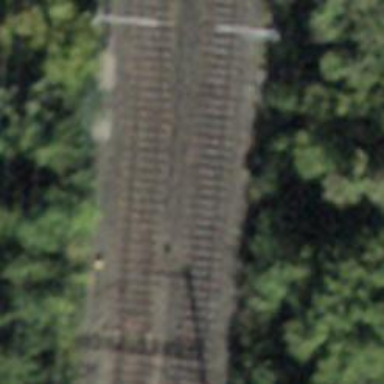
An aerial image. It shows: Railway track with contact line for electrification.